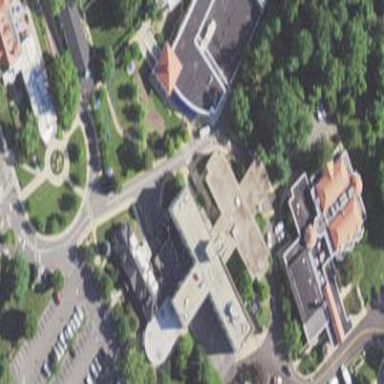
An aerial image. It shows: View of university building.